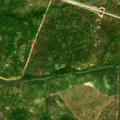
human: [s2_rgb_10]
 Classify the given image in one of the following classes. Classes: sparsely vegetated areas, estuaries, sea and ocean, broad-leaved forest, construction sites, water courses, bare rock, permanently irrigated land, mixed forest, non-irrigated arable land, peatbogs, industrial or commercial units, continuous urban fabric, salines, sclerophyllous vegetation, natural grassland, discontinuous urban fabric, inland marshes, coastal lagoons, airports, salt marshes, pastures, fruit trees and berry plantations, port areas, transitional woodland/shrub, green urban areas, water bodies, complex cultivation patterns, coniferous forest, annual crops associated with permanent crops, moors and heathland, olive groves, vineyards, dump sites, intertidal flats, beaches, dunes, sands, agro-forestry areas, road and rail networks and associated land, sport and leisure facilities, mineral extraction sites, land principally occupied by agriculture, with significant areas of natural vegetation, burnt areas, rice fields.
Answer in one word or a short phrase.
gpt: continuous urban fabric